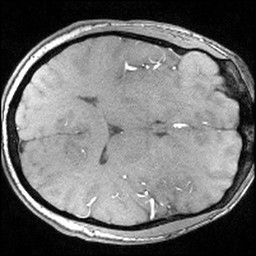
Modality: angio
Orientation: axial
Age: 27
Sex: male
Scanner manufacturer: siemens
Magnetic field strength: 3 T
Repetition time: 0.025 s
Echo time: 0.00334 s